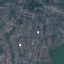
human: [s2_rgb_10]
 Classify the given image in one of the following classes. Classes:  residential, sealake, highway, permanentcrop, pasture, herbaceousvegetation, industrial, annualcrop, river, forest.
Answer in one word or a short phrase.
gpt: Residential